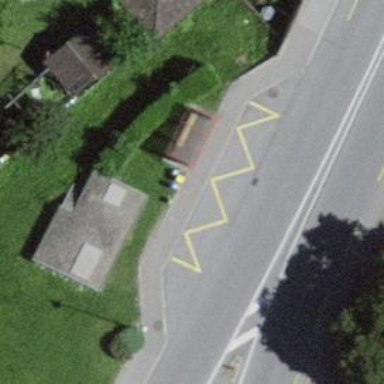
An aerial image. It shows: Bus stop with platform for public transport.